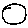
Label: circle